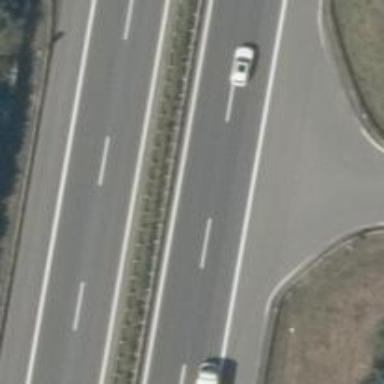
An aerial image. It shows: Asphalt motorway.